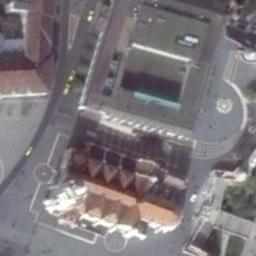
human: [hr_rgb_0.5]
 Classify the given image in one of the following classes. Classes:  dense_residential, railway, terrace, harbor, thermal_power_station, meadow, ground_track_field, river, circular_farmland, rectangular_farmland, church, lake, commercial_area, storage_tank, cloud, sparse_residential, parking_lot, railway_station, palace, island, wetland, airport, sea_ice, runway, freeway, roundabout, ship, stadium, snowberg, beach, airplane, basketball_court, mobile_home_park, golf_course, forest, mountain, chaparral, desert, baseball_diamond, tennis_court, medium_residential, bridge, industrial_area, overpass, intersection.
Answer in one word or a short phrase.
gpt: palace